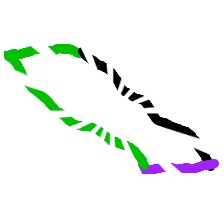
Shape: parallelogram